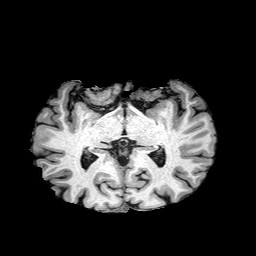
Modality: T1w
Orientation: coronal
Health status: healthy